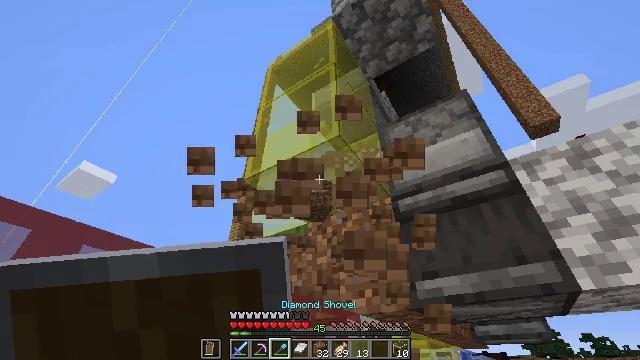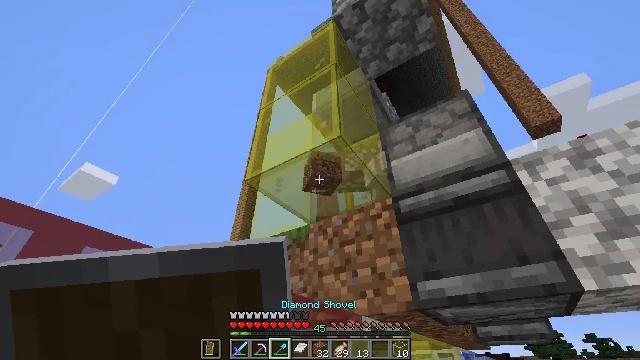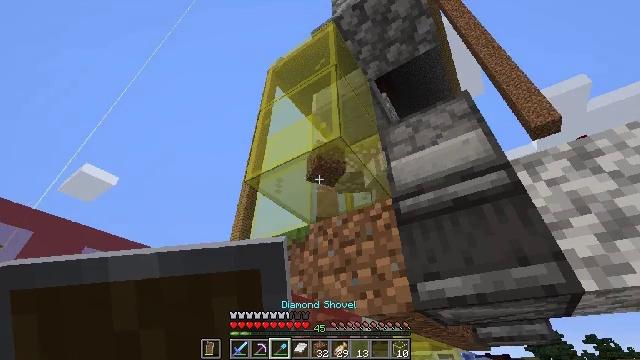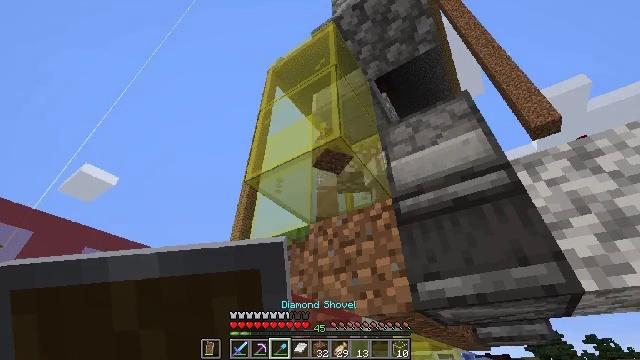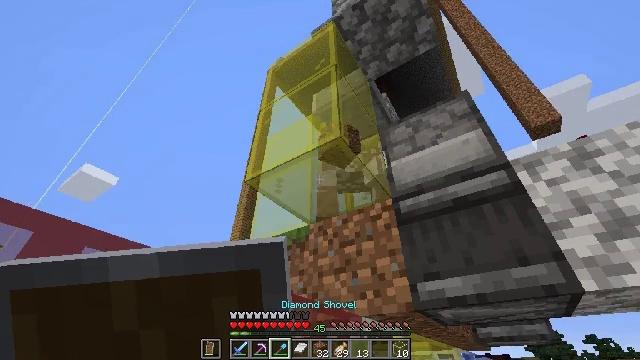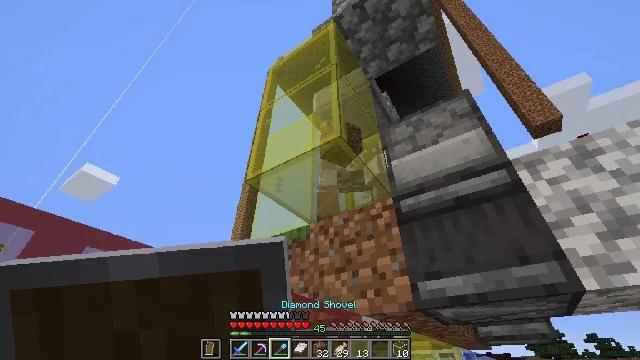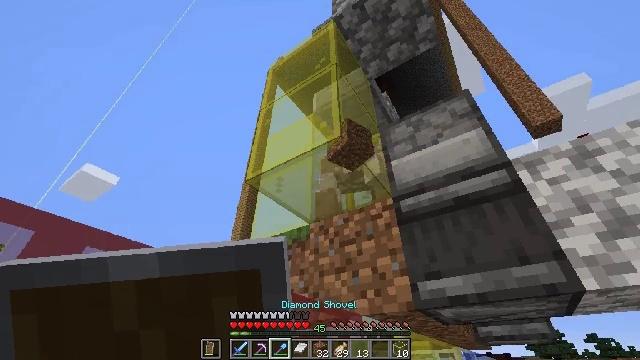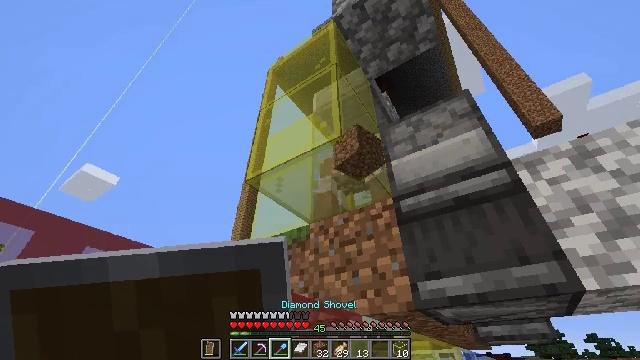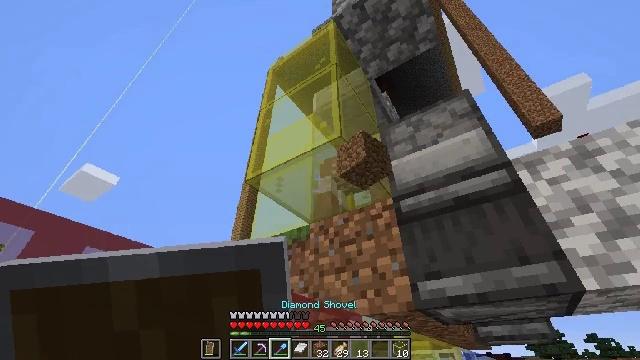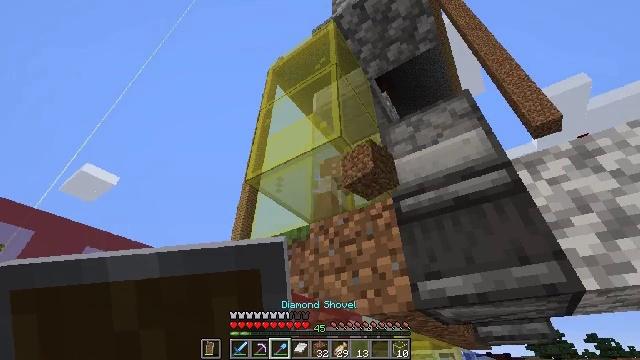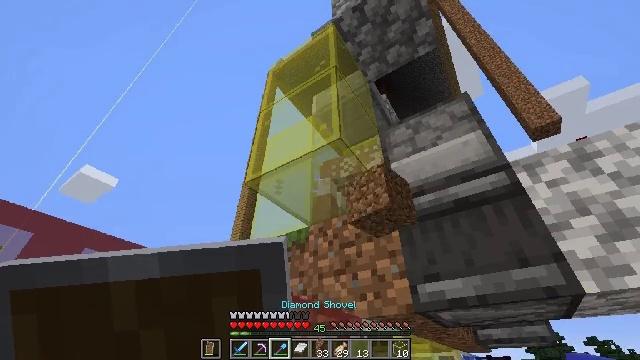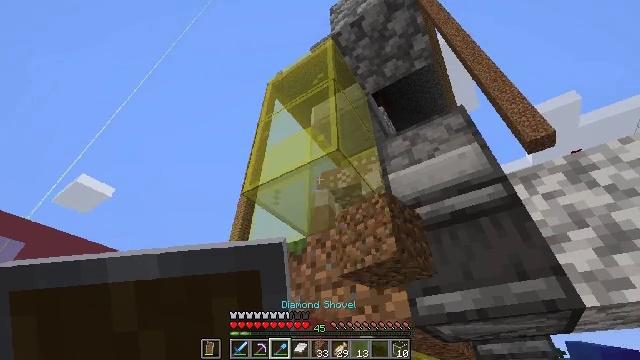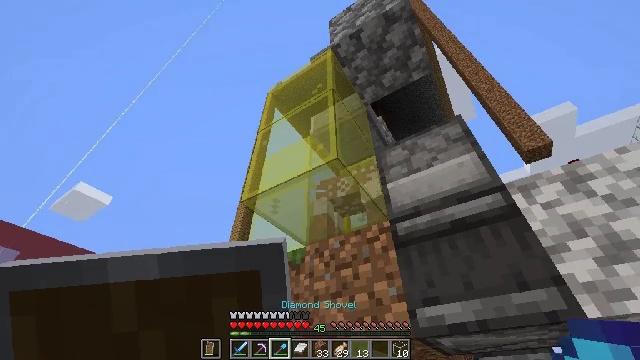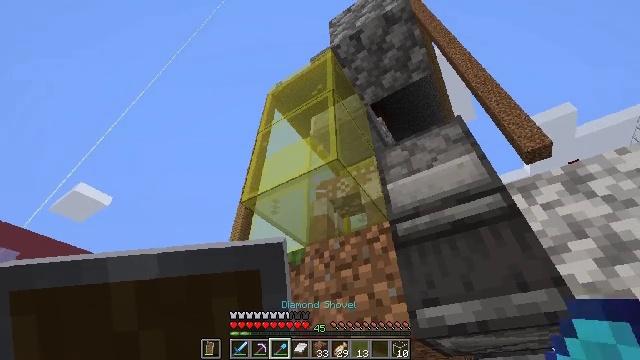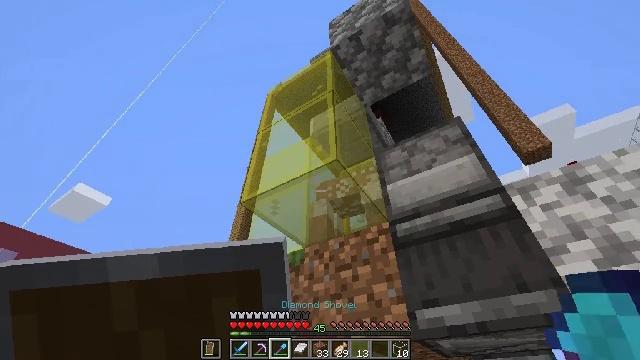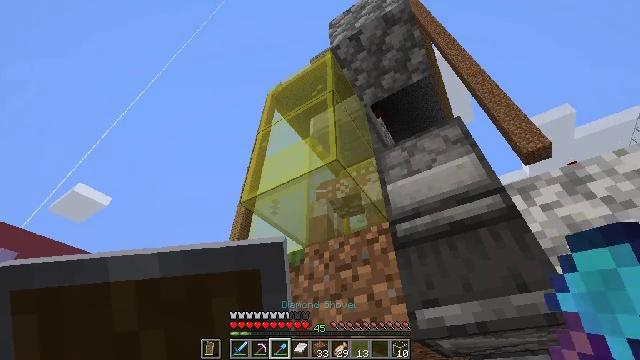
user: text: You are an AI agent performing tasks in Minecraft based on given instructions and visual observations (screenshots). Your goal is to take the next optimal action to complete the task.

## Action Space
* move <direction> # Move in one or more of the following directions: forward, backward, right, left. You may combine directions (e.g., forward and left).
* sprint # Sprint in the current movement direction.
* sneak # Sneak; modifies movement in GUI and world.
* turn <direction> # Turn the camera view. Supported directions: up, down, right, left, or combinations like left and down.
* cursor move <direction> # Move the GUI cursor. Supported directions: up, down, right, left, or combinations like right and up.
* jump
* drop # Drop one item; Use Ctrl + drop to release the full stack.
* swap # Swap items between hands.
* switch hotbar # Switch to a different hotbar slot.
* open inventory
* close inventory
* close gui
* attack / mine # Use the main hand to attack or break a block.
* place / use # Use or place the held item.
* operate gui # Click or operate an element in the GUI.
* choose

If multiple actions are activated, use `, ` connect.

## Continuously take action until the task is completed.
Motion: motion action
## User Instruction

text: Break the yellow stained glass.
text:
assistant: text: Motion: no_op
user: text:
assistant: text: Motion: no_op
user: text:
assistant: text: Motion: no_op
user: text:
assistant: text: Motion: no_op
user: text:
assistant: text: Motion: no_op
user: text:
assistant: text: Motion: no_op
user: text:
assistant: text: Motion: no_op
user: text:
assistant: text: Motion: no_op
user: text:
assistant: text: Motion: no_op
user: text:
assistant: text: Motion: no_op
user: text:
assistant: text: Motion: turn up
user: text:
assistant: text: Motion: turn up
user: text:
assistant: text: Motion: no_op
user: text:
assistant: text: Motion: no_op
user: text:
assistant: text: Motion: no_op
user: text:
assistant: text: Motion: no_op
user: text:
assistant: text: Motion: no_op
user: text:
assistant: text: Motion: no_op
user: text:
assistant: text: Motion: no_op
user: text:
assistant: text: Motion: no_op
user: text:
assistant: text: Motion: no_op
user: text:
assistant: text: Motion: no_op
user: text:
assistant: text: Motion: no_op
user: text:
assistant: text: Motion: no_op
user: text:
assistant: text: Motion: no_op
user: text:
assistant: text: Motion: no_op
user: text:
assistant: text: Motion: no_op
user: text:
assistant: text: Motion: no_op
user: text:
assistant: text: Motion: no_op
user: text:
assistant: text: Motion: turn up